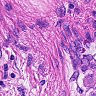
Metastatic tissue present: yes